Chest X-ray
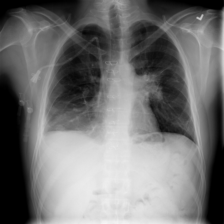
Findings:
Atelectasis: negative
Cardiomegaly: negative
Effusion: negative
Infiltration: negative
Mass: positive
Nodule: negative
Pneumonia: negative
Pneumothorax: negative
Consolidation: negative
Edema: negative
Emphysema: negative
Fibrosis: negative
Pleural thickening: negative
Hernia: negative